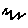
Label: zigzag